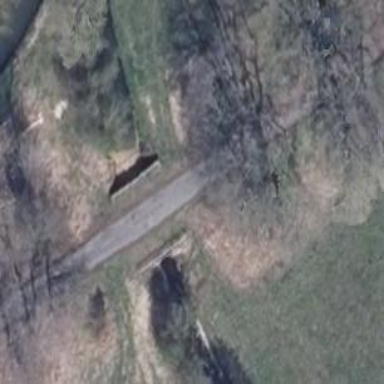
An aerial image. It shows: Unclassified road with bridge.